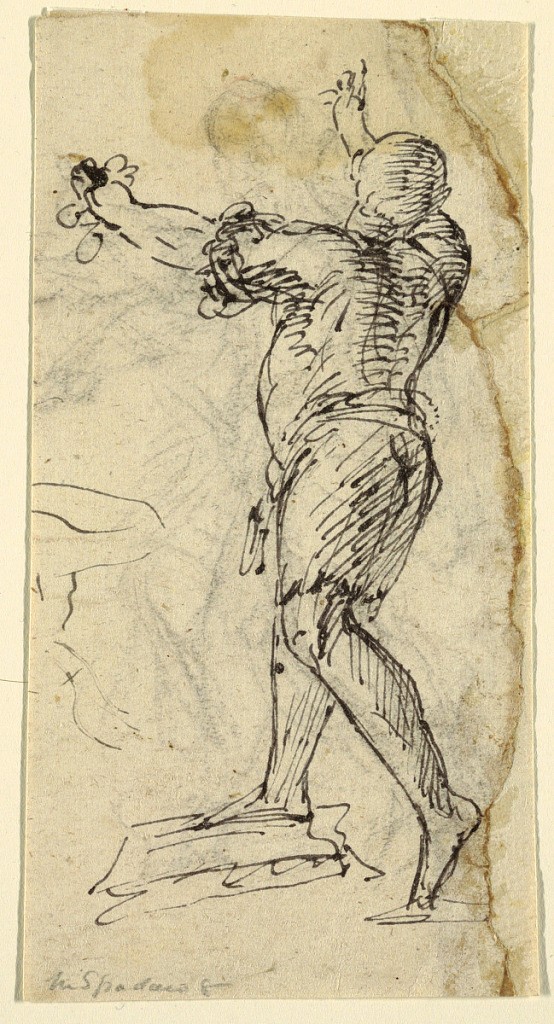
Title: Standing Man with Raised Arms
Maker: Domenico Gargiulo, called Micco Spadaro, Italian, 1609 - 1675
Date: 1635–1650
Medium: Black chalk, pen and ink on paper
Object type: Drawing
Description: A standing man seen from behind, facing left. His arms are raised before him and his right foot rests on a block.